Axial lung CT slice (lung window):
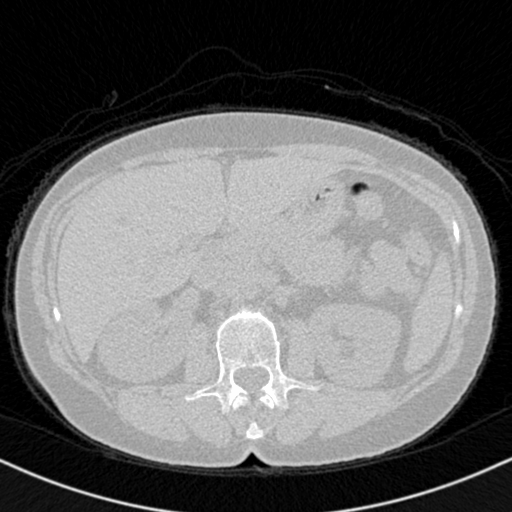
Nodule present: no